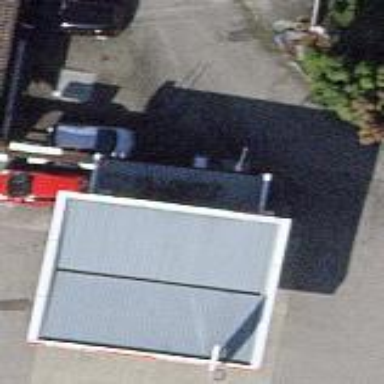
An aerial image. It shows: Building designated for providing fuel.